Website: macys
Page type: gifting
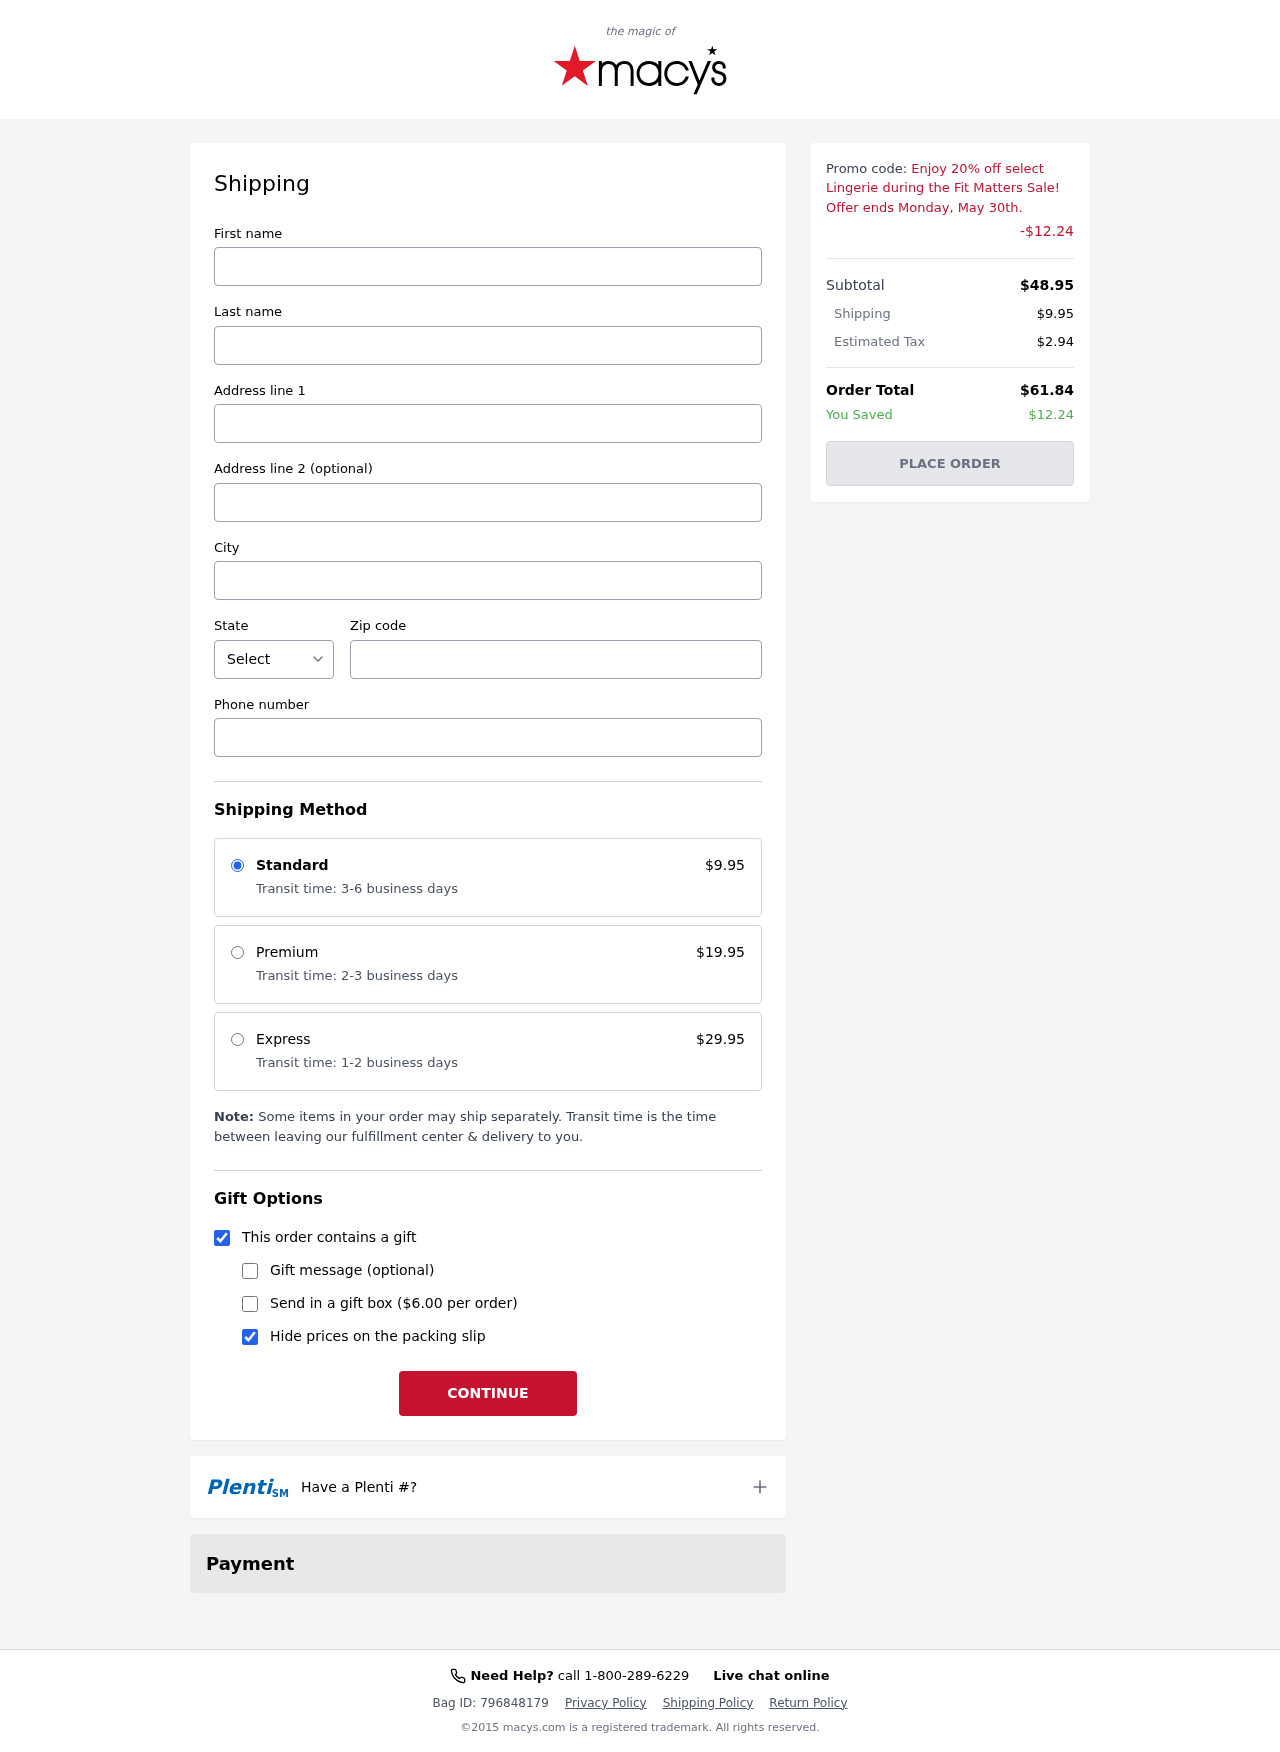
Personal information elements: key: PII_CITY
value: New Brian
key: PII_FIRSTNAME
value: Jenna
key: PII_LASTNAME
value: Collins
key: PII_PHONE
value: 2794496211
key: PII_POSTCODE
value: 33566
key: PII_STATE_ABBR
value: MN
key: PII_STREET
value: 75927 David Via Suite 027
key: PII_STREET2
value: Suite 634
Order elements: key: ORDER_SHIPPING_COST
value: $9.95
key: ORDER_DISCOUNT
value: -$12.24
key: ORDER_SUBTOTAL
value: $48.95
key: ORDER_TAX
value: $2.94
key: ORDER_TOTAL
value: $61.84
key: ORDER_SAVINGS
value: $12.24